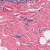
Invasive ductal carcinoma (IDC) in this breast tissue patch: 0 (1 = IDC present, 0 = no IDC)